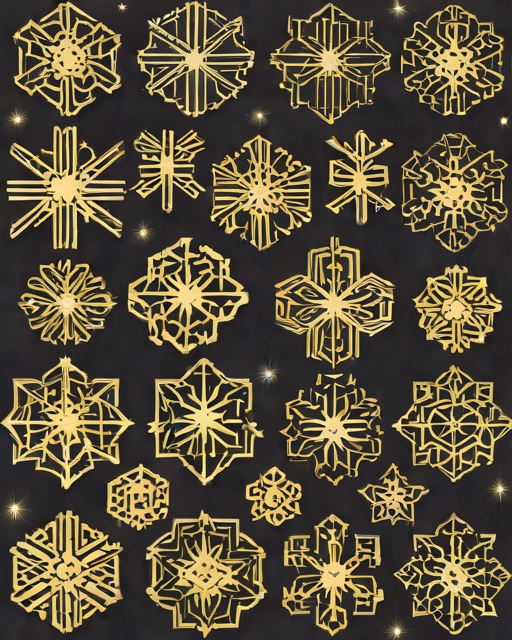
Category: Winter